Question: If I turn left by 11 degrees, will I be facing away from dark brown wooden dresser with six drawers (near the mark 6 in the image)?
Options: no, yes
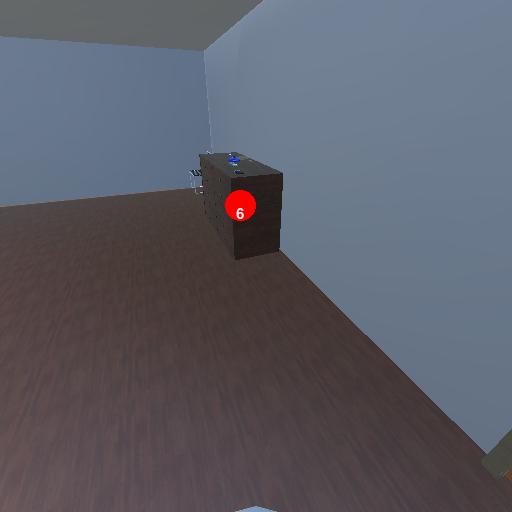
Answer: no